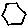
Label: hexagon